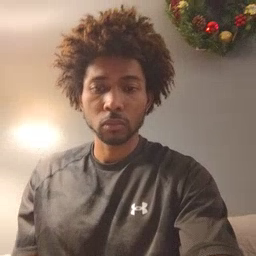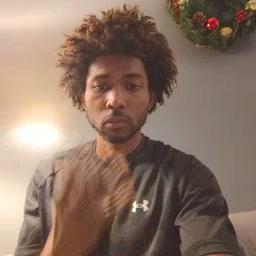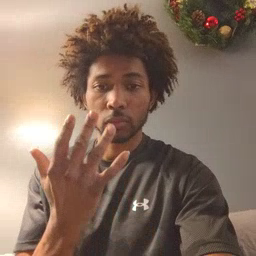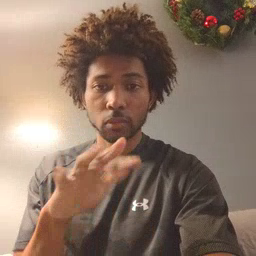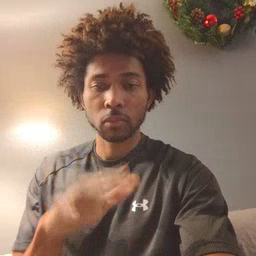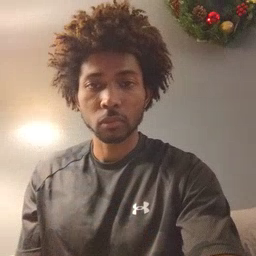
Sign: finger